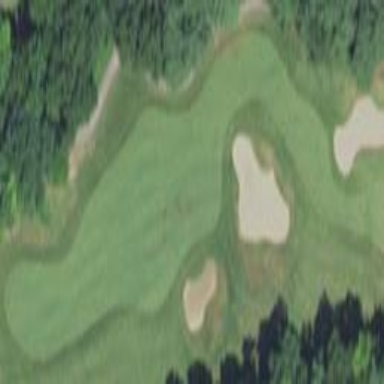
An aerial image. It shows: Golf fairway surrounded by grass.